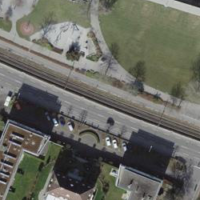
EUNIS habitat code: 53
Species observed at this site:
Apis mellifera